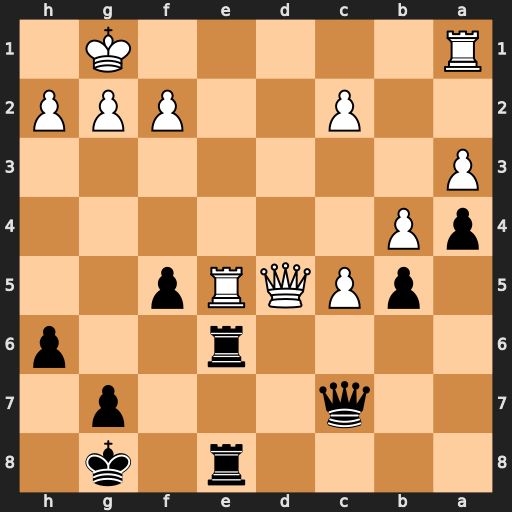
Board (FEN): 4r1k1/2q3p1/4r2p/1pPQRp2/pP6/P7/2P2PPP/R5K1
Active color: b
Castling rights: -
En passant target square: -
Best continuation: Qxe5 Qxe5 Rxe5